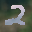
Label: 2